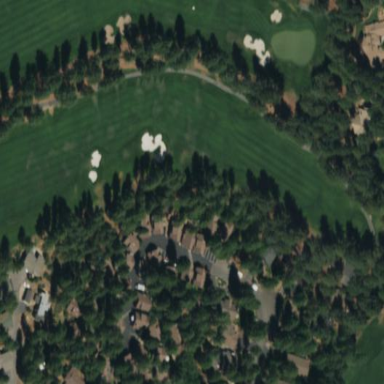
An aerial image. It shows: Rough grassy area used for golf.